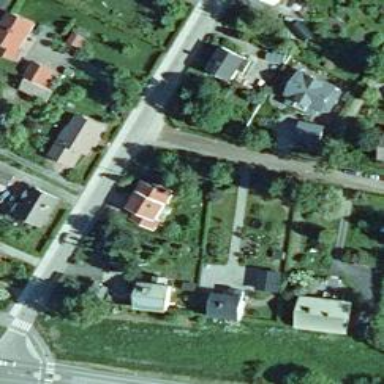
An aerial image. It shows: Residential road with asphalt surface and sidewalk on the left side.